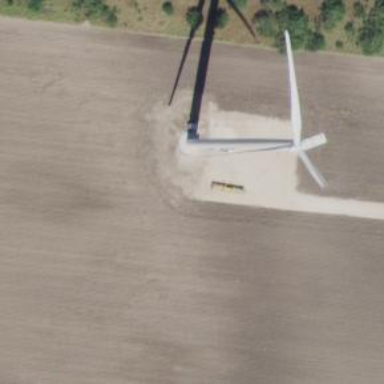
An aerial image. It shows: Wind generator powered by horizontal-axis wind turbine.